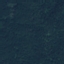
Land use / land cover: Forest